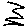
Label: zigzag